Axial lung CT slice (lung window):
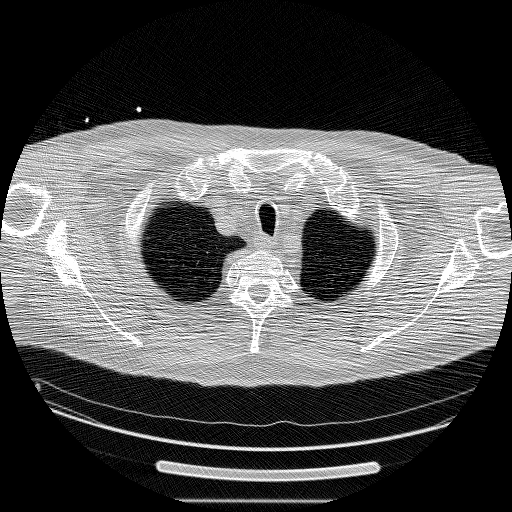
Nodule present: no